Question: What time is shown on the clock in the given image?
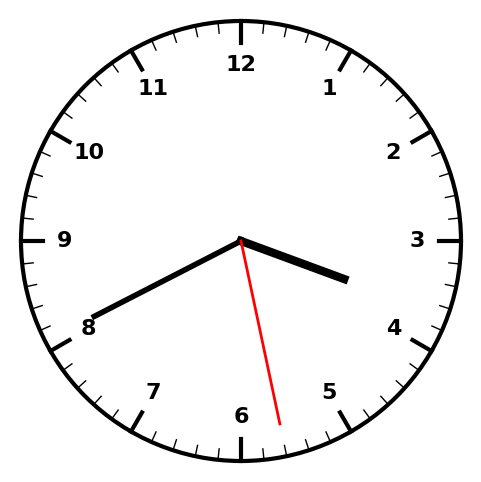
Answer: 03:40:28